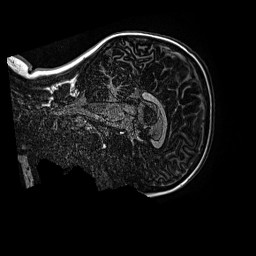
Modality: MP2RAGE
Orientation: sagittal
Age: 12
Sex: female
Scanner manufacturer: siemens
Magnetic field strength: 3 T
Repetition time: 4 s
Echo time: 0.00299 s